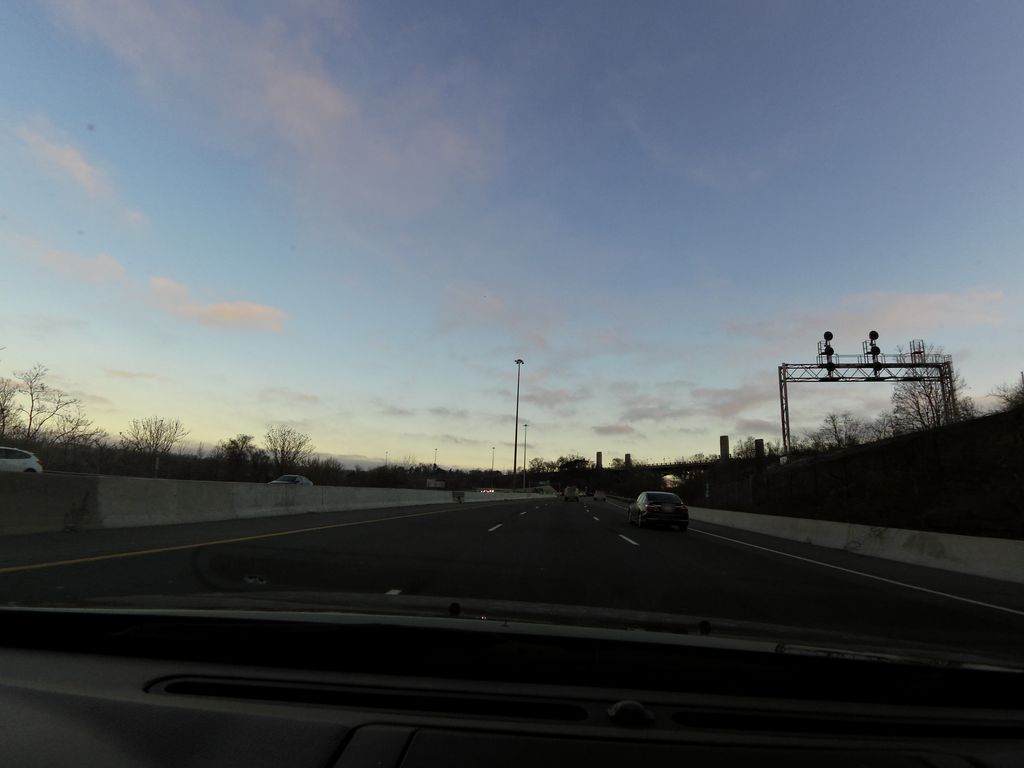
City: hamilton